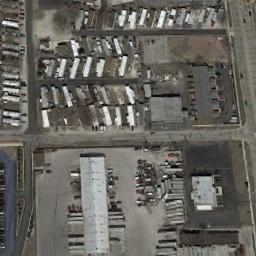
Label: mobile_home_park